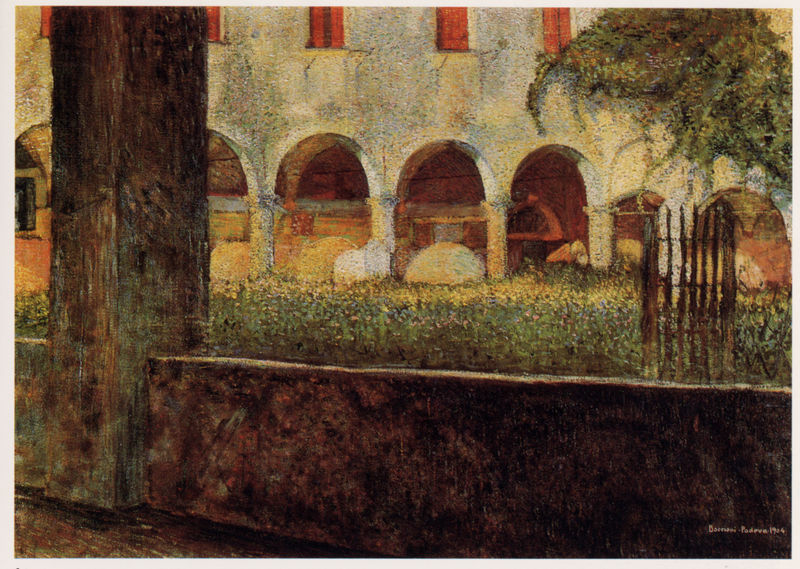
Titel: Chiostro
Künstler: Umberto Boccioni
Standort: Lugano
Institution: Museo Civico di Belle Arti
Schlagwörter: baum, dunkel, gemälde, schatten, weiß, bäume, gelb, grün, impressionismus, landschaft, menschen, ocker, blume, blumen, braun, fenster, frankreich, grau, hell, holz, licht, orange, pfeiler, säule, säulen, anlage, gebäude, gras, haus, park, rot, tier, tiere, weg, wiese, zaun, malerei, wand, stein, steine, signatur, birke, natur, stamm, weide, gatter, gitter, sonne, pflanzen, fensterläden, pferd, pferde, rund, garten, sommer, ansicht, bogen, italien, pointilismus, warm, mauer, hof, bank, rundbogen, church, duktus, painting, balken, grass, grun, bauer, tor, bögen, punkte, gang, arkade, fensterladen, innenhof, umgang, gewölbe, gogh, kloster, punkt, arkaden, kapitell, efeu, stäbe, sad, stone, tree, rundbögen, stall, klostergarten, seurat, signac, abtei, cement, fence, säulengang, kreuzgang, ancient, bogengang, gebaude, gate, mäuerchen, art, artist, school, seurrat, paint, peace, kreuzweg, pfeilder, hortus conclusus, painted, middle ages, middle age, efeur, jail, 19. jahrhundert, 18. jahrhundert, 20. jahrhundert, 17. jahrhundert, 1904, bulding, akradenhof, gebaud